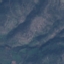
Label: HerbaceousVegetation